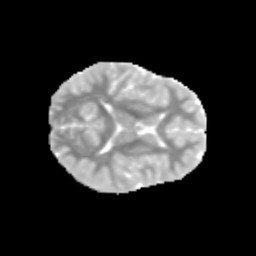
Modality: MD
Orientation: axial
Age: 10
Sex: female
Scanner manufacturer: siemens
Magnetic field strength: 3 T
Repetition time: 3.8 s
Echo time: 0.07 s